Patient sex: M
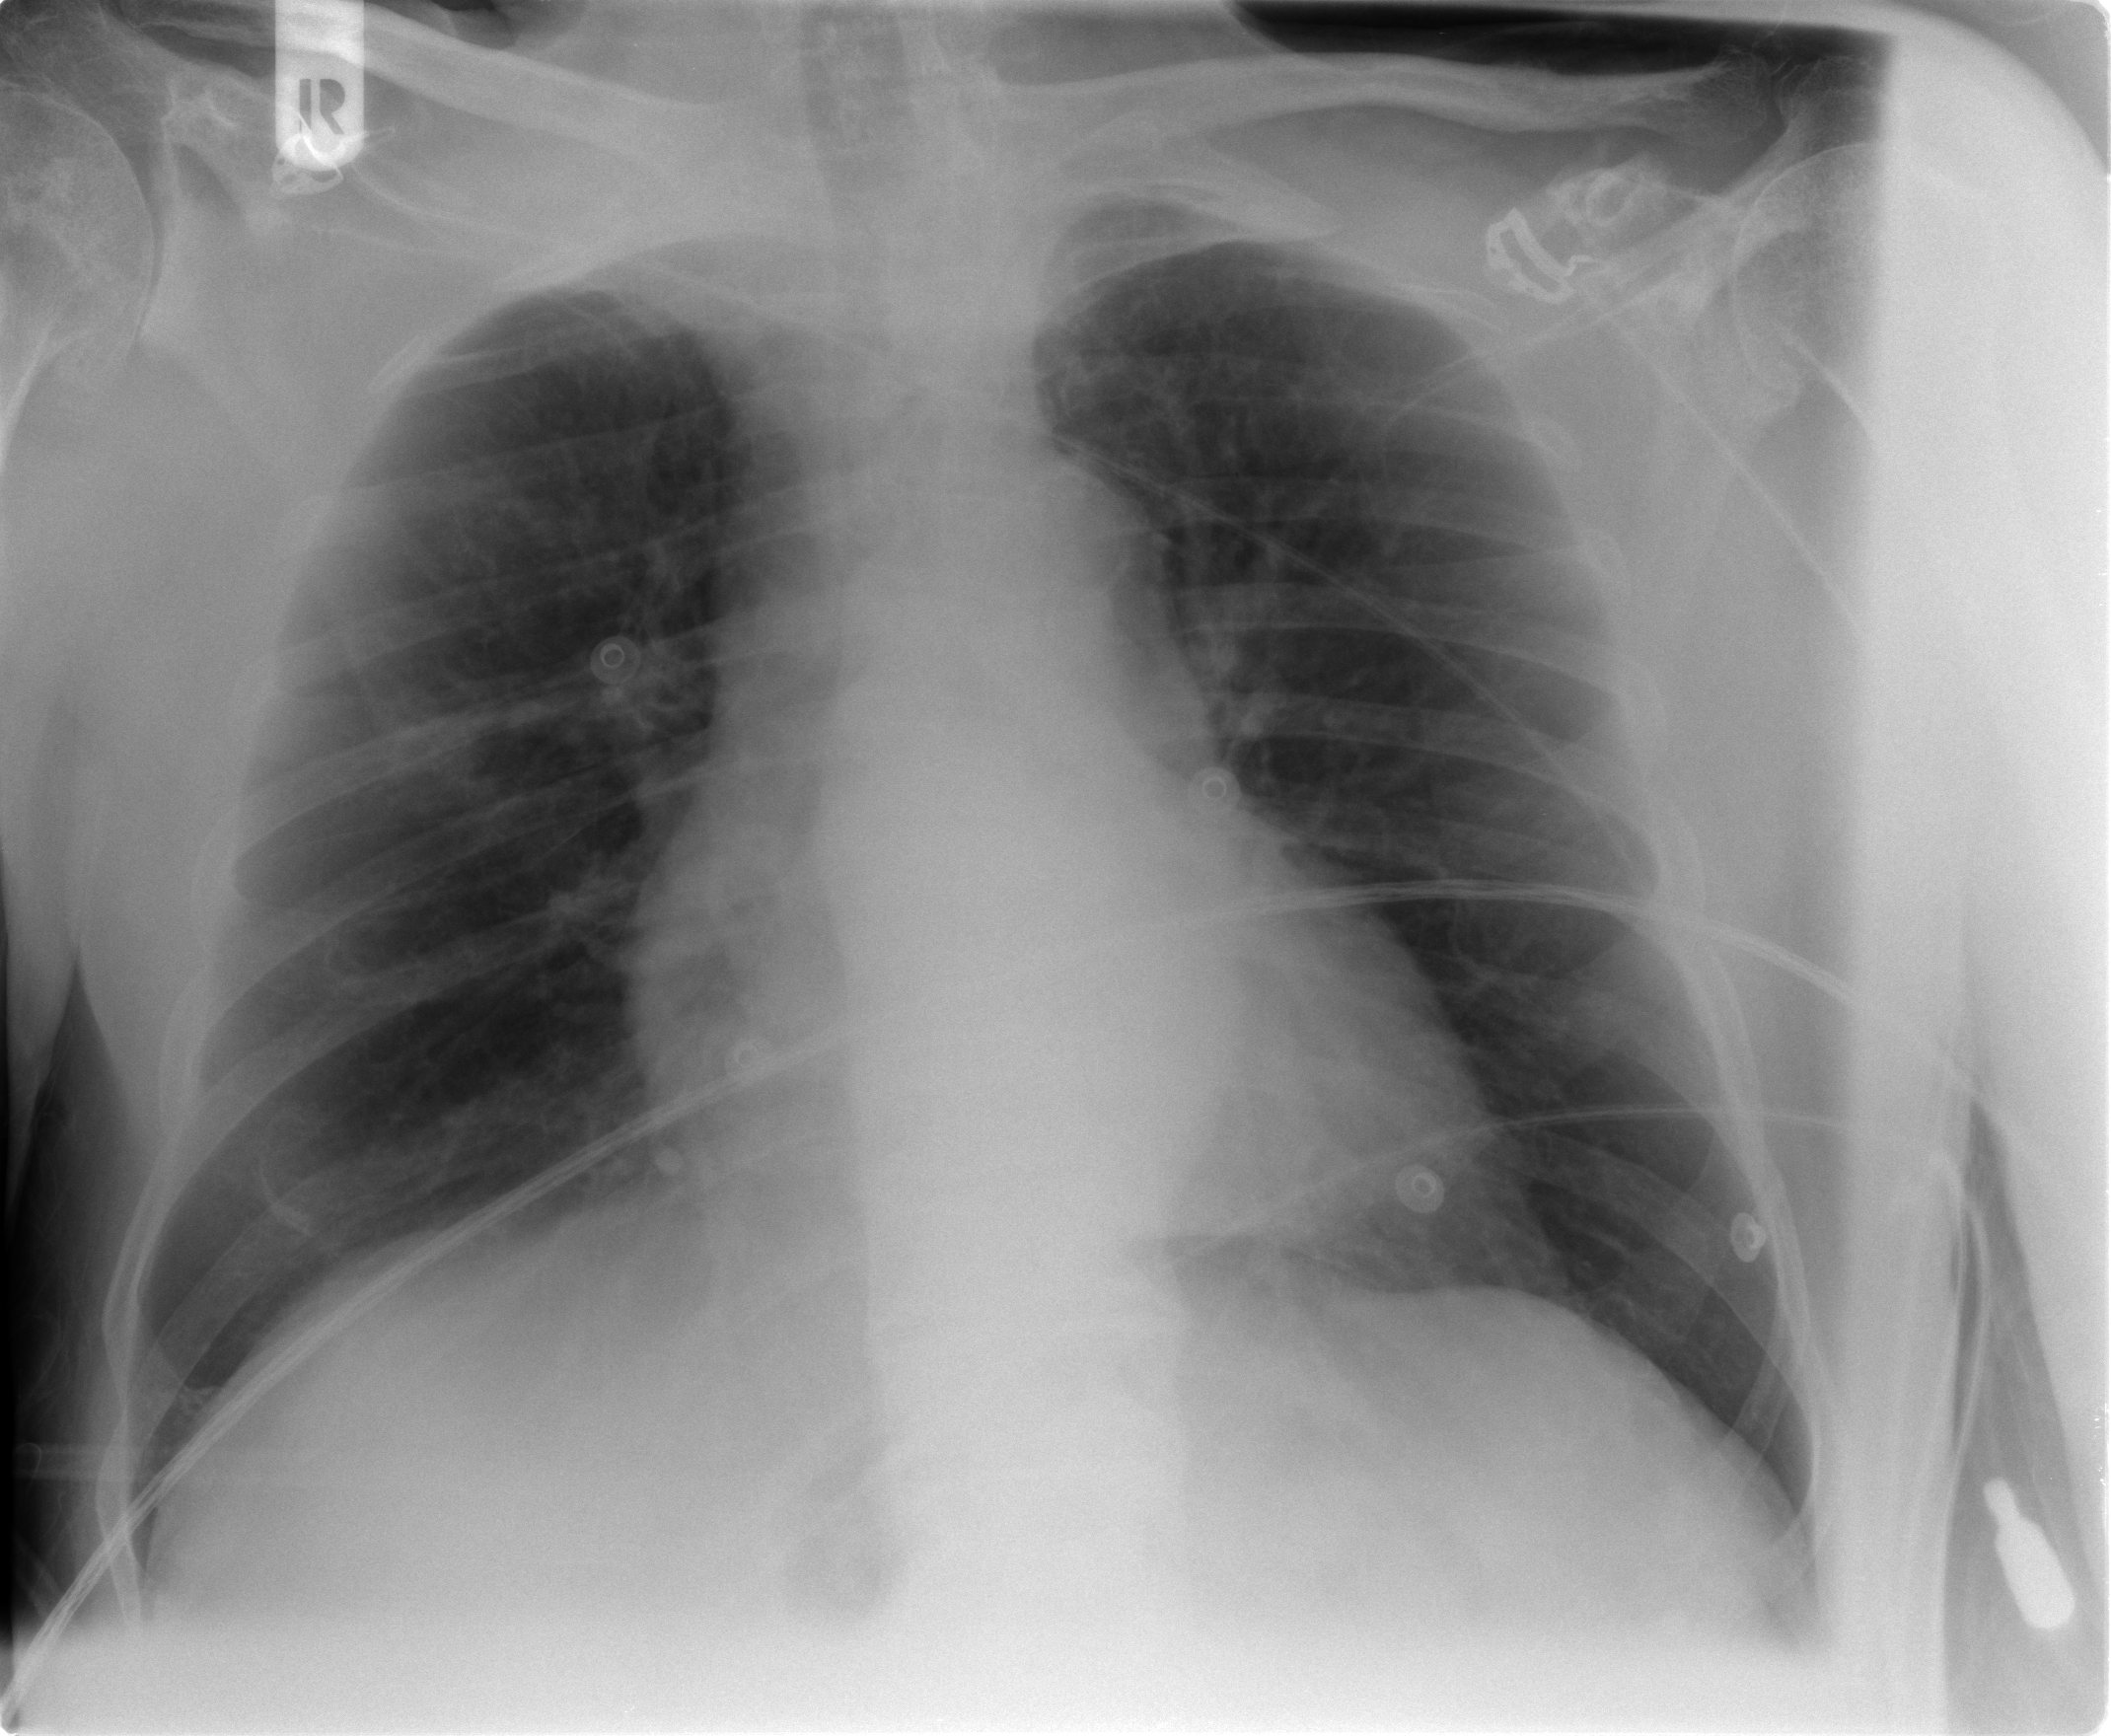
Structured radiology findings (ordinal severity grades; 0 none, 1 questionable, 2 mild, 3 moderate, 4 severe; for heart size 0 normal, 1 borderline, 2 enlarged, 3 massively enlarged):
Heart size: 1
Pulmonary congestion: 2
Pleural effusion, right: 0
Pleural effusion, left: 0
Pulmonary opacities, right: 0
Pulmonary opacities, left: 0
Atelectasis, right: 0
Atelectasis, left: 0